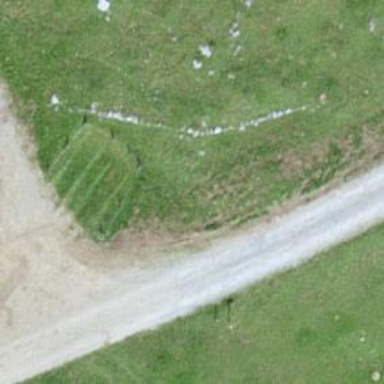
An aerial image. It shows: Guidepost providing information.